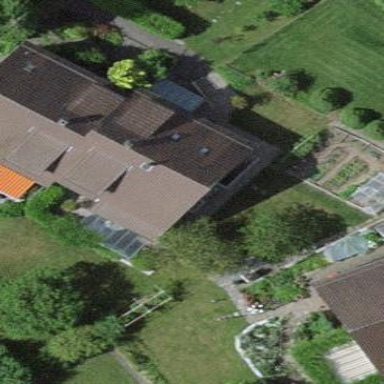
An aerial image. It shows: Terrace building.